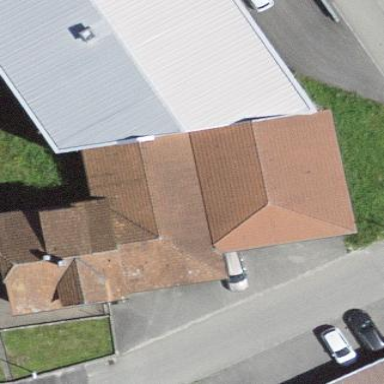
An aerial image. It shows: Residential building.